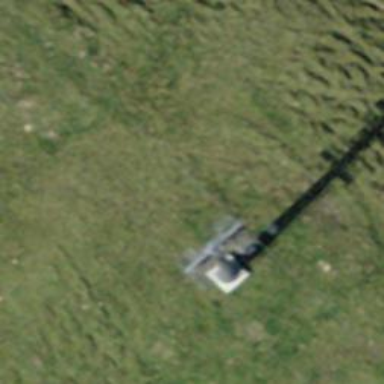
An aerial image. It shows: Pylon used for aerialway.